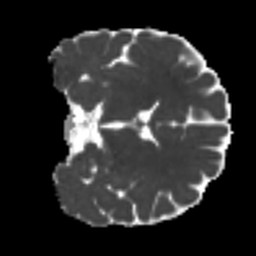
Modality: MD
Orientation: coronal
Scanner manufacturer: siemens
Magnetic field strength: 3 T
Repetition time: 4 s
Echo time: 0.0594 s